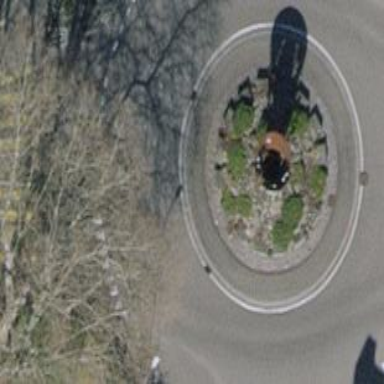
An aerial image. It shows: Primary highway with asphalt surface leading to roundabout.